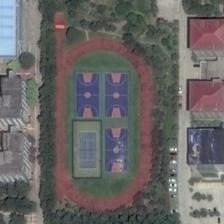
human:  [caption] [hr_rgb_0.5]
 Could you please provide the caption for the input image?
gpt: in this open area between several buildings, a exercise yard made up of basketball courts,a tennis courts and numerous plants can be seen .

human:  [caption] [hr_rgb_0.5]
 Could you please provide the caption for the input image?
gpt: a playground with three basketball fields in it is surrounded by many green plants and buildings .

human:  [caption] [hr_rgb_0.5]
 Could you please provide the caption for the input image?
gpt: some buildings and green trees are around a playground with three basketball fields and a tennis court in it .

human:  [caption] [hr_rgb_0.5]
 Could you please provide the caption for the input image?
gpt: a playground with three basketball fields and a tennis court in it is surrounded by many green trees and several buildings .

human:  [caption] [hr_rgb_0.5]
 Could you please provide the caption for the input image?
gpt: a playground with three basketball fields in it is surrounded by many green plants and buildings .